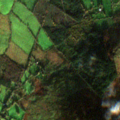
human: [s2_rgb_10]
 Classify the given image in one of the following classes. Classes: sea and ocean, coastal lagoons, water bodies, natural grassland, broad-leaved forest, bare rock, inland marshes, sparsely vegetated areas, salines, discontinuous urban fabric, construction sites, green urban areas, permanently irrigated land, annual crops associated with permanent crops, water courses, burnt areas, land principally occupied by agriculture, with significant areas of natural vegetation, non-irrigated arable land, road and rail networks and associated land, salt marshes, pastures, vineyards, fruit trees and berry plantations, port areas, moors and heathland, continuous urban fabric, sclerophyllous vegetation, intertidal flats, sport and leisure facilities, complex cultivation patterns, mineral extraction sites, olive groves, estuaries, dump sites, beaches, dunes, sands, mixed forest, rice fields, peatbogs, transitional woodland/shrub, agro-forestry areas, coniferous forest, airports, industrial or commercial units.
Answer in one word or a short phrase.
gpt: pastures, land principally occupied by agriculture, with significant areas of natural vegetation, broad-leaved forest, coniferous forest, mixed forest, moors and heathland